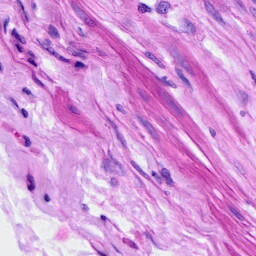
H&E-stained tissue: Ovarian